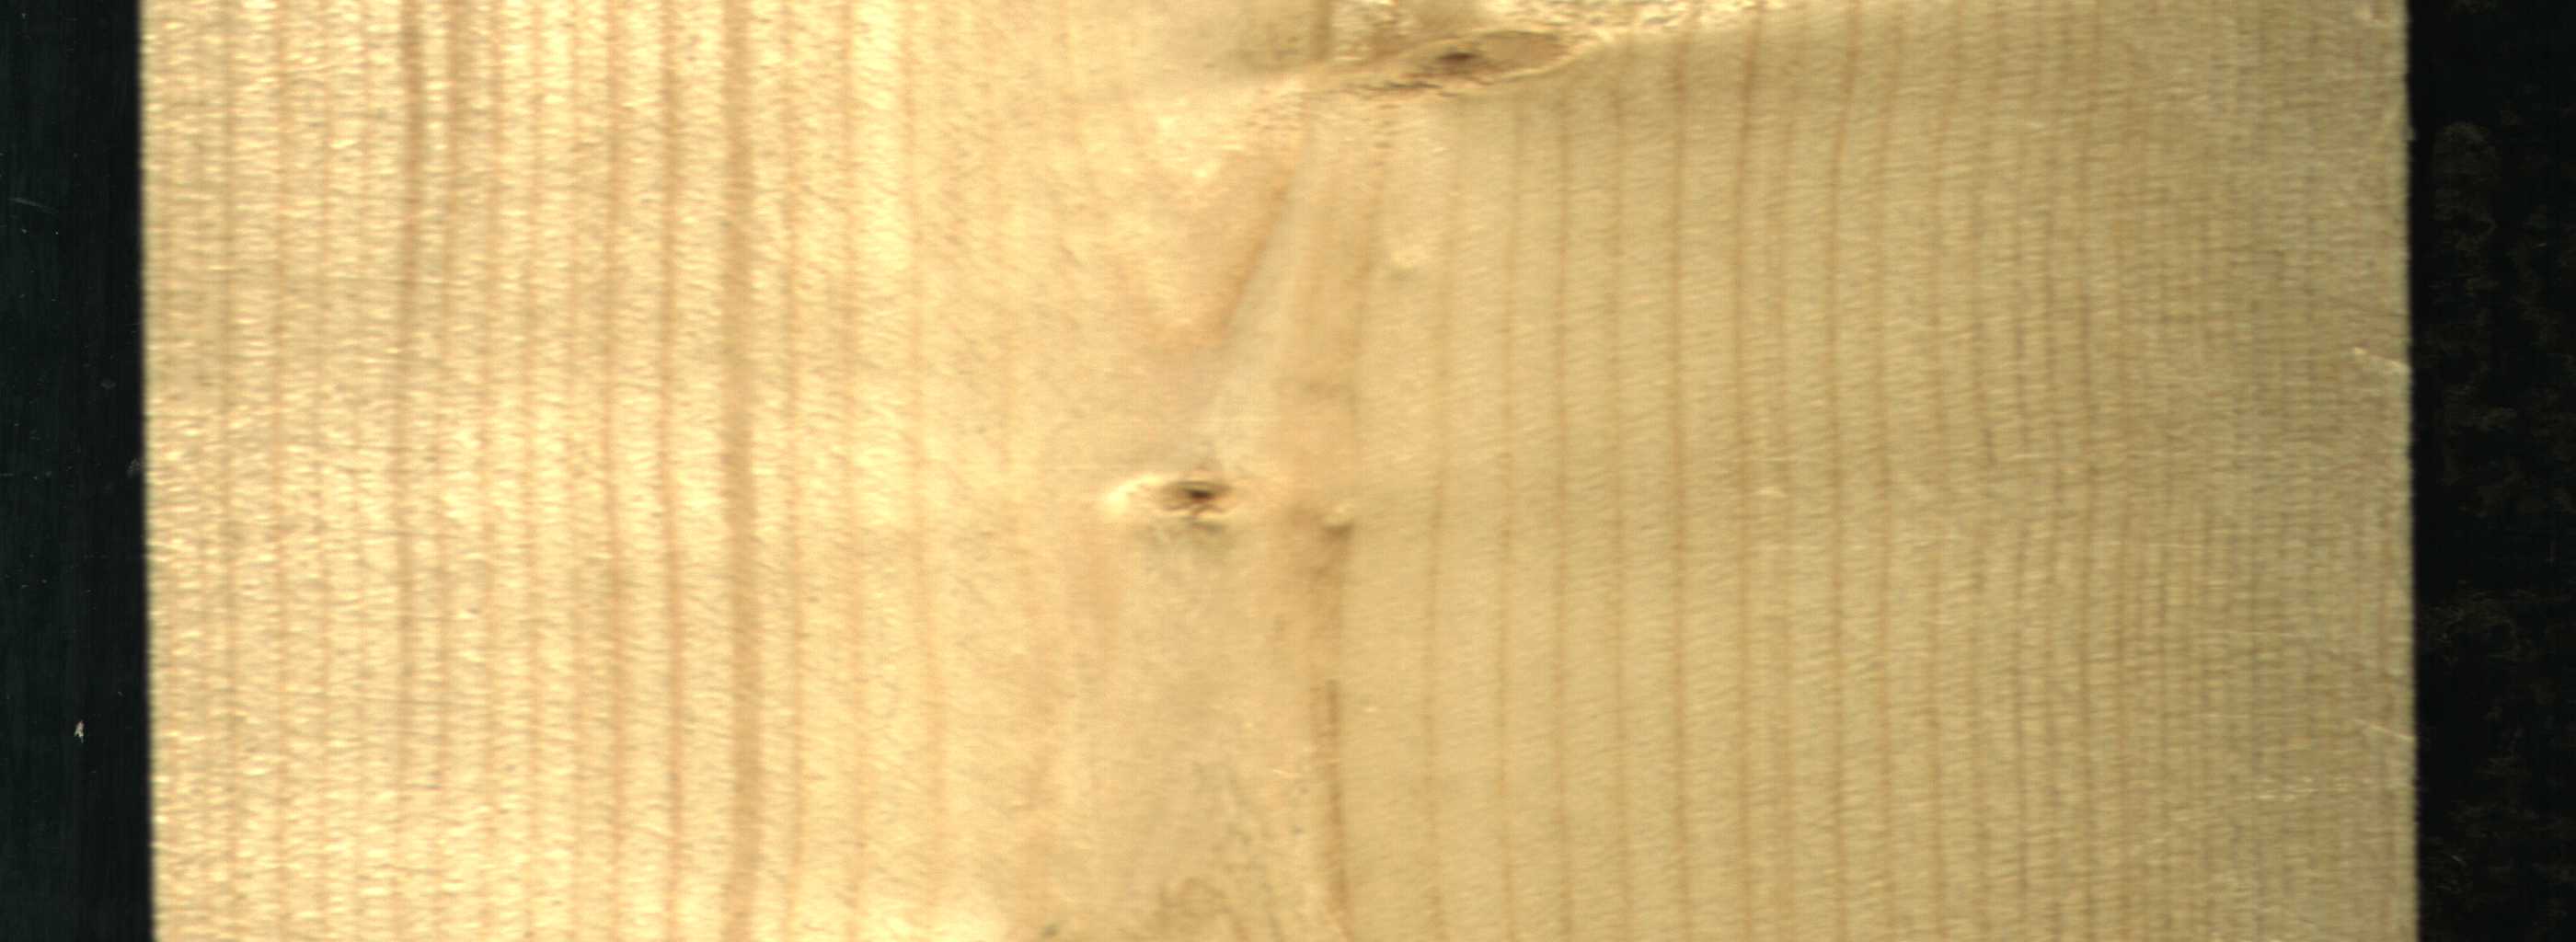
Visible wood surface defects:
Live_Knot
Live_Knot